Question: I try to make a Popup for my app with UIAlertView. This Popup display fine on iOS 10 or older but on iOS 11 it doesn't display all the content of the popup. What can I do to fix that error!?
And this is the code that I am using to make the custom 'UAlertView'. Any ideas?
'''
UIAlertView *alert = [[UIAlertView alloc]initWithTitle:nil message:nil delegate:self cancelButtonTitle:NSLocalizedString(@"ok", nil) otherButtonTitles: nil];
UILabel *lbl = [[UILabel alloc]initWithFrame:CGRectMake(0,0, 900, 900)];
[lbl setAttributedText:getPopUp];
[lbl setNumberOfLines:0];
[lbl sizeToFit];
[lbl setBackgroundColor:[UIColor colorWithPatternImage:[UIImage imageNamed:@"bg-popup-2.png"]]];
[alert setValue:lbl forKey:@"accessoryView"];
[alert show];
'''

Sorry for my poor English!
Regards! thanks for all your help!!
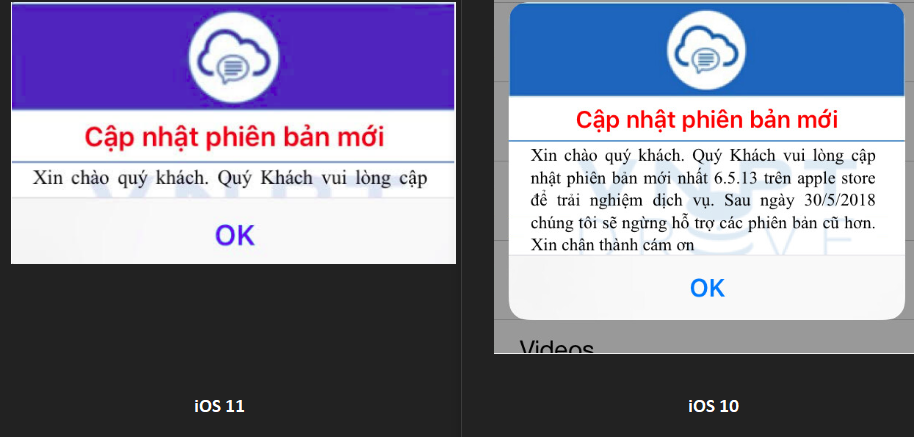
Answer: Use 'UIAlertController' instead of 'UIAlertView'.
'''
UIAlertController * alert= [UIAlertController
alertControllerWithTitle:title //alert Title
message:getPopUp //Your Message
preferredStyle:UIAlertControllerStyleAlert];
UIView *firstSubview = alert.view.subviews.firstObject;
UIView *alertContentView = firstSubview.subviews.firstObject;
for (UIView *subSubView in alertContentView.subviews) {
subSubView.backgroundColor = [UIColor colorWithPatternImage:[UIImage imageNamed:@"bg-popup-2.png"]];
}
UIAlertAction* ok = [UIAlertAction
actionWithTitle:@"OK"
style:UIAlertActionStyleDefault
handler:^(UIAlertAction * action)
{
[alert dismissViewControllerAnimated:YES completion:nil];
}];
[alert addAction:ok];
[self presentViewController:alert animated:YES completion:nil];
'''
Hope this will help you.
For more details: <URL>